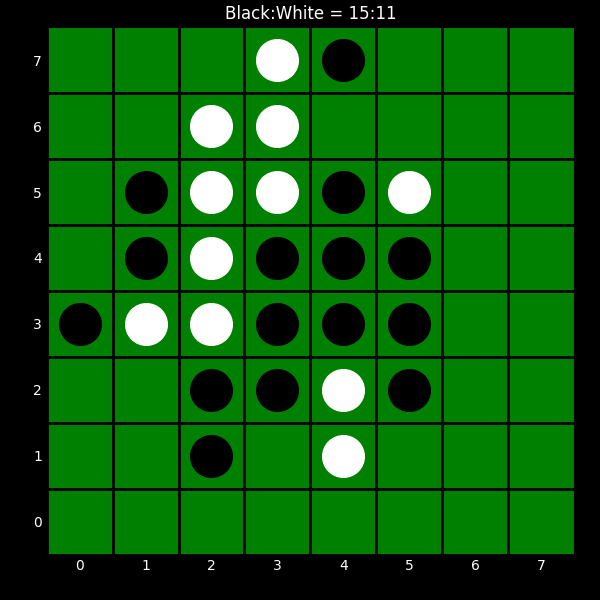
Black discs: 15
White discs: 11